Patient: sex M, age 34
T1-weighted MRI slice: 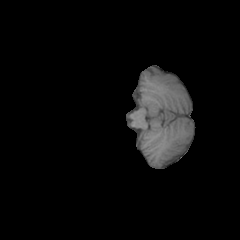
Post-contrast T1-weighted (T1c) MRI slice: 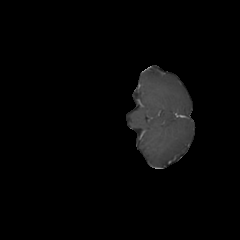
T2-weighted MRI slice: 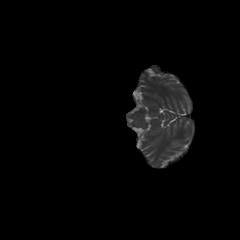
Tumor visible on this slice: no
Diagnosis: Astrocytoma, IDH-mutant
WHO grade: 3